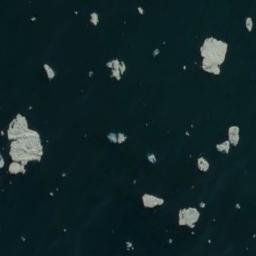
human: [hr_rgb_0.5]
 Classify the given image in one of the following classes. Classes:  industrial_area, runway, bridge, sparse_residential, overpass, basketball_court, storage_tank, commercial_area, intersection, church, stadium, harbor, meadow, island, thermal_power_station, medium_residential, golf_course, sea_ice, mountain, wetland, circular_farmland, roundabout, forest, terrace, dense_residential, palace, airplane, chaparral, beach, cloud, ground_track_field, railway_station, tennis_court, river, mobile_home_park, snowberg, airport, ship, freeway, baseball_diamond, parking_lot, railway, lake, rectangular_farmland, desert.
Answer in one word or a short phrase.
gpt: sea_ice